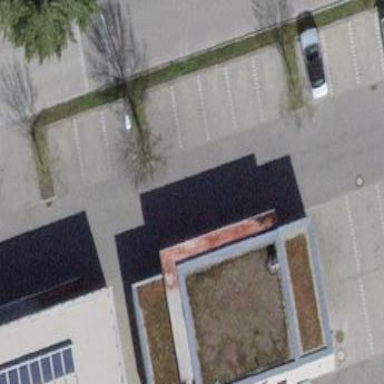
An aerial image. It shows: Fast food restaurant in building.